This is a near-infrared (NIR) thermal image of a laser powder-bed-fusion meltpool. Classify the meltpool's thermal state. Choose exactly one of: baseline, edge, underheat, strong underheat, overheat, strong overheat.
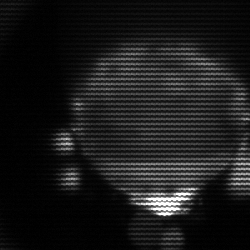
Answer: edge